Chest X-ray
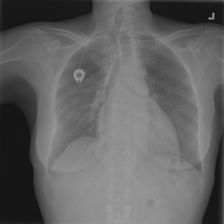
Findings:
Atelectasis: negative
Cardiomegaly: negative
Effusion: negative
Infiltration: positive
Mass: negative
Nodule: negative
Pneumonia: negative
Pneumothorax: negative
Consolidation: negative
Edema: negative
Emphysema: negative
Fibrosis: negative
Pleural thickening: negative
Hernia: negative